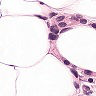
Metastatic tissue present: yes